Question: I am having an issue with my Visual Studio 2010 IntelliSense, which stopped working recently.
It had worked earlier.
I had gone through the following steps
<URL>
but that too not worked on my system.
Here I am attaching the screenshot for your reference,

Thanking in advance
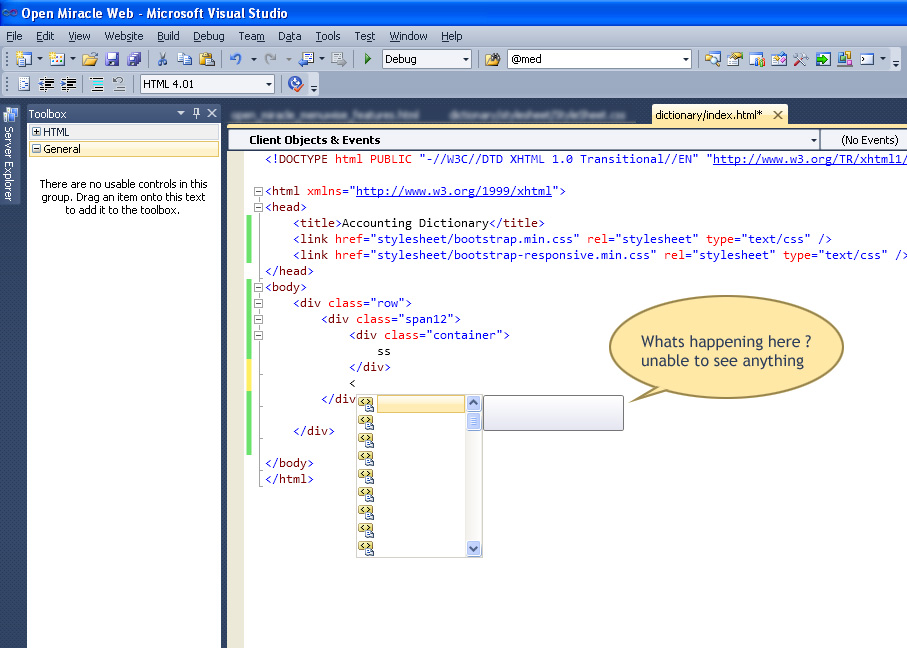
Answer: This is a known feature/bug (feature with a bug?), which can be resolved by restarting Visual Studio.
It appears, that this behaviour is shown by Visual Studio if you press Ctrl + Alt + Space.
I'd recommend resetting your setting like Dai suggestested, if a VS-retart does not work.
Additional information:
<URL>